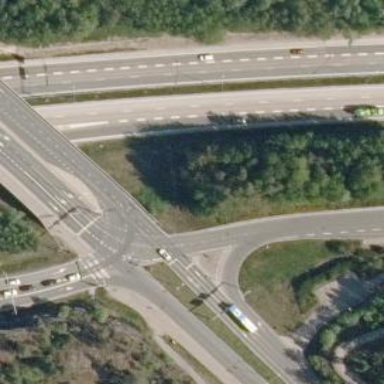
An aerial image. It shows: Trunk link highway with asphalt surface.